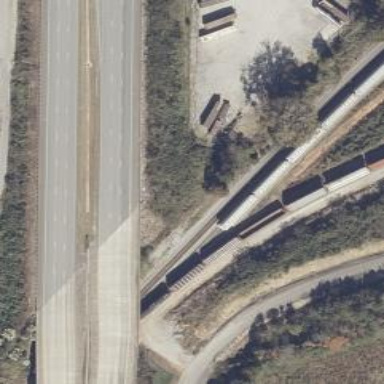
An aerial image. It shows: Railway siding for service.